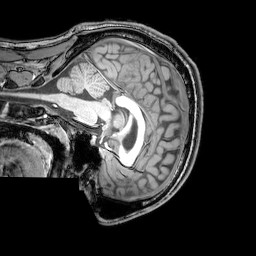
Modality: T1w
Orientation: sagittal
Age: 21
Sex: male
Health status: healthy
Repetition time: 0.081 s
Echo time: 0.037 s